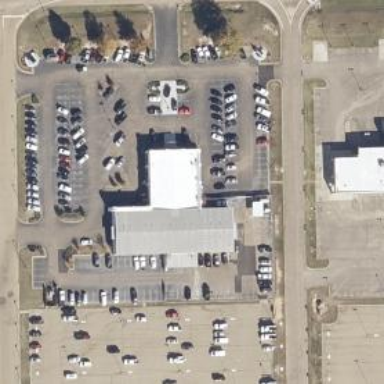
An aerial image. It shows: Commercial building.